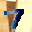
Label: 7